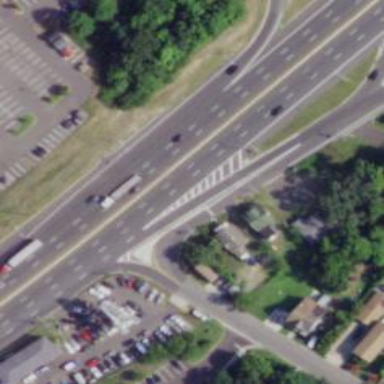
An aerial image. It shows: Trunk link highway.